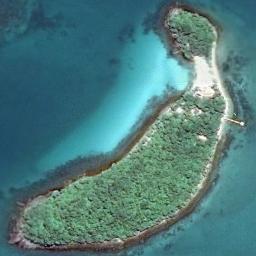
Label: island